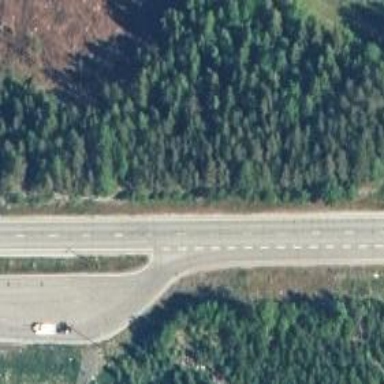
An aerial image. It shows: Asphalt road designated as trunk highway.